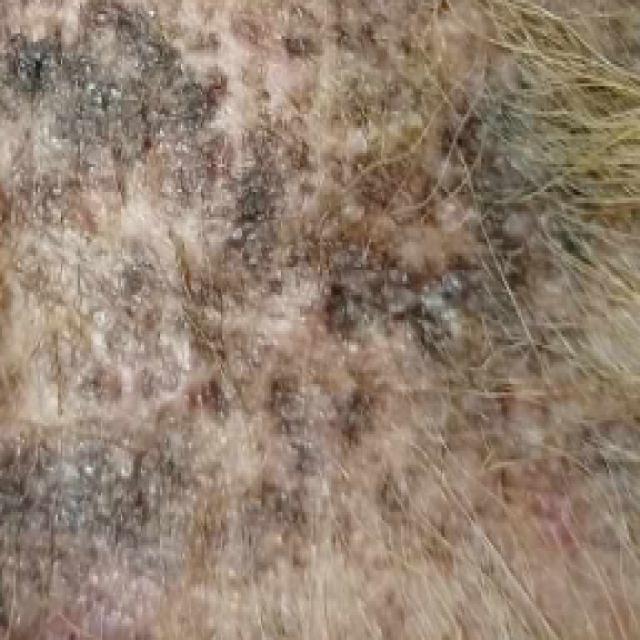
Canine demodicosis (Demodex mange) — caused by Demodex canis mites. Presents with alopecia, follicular papules, pustules, and comedones. Often localized on face and forelimbs.